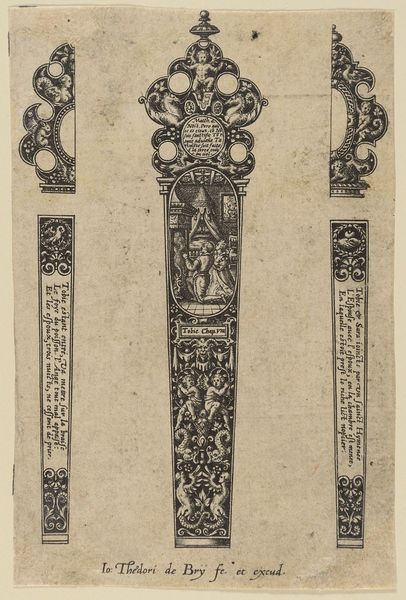
Titel: Messergriffe
Künstler: Theodor de Bry
Standort: Hamburg
Institution: Museum für Kunst und Gewerbe Hamburg
Schlagwörter: vogel, ausschnitt, skizze, hund, engel, schrift, papier, grafik, graphik, ornamente, verzierung, fotografie, photographie, druckgraphik, druckgrafik, stich, text, gebet, gestalten, kunstgewerbe, fabelwesen, putten, kupferstich, kunsthandwerk, ungeheuer, amoretten, monster, groteske, fabeltier, fabeltiere, tobias, goldschmiedearbeit, zwitterwesen, monstrum, sara, reproduktionen, industriedesign, tobit, druckerzeugnisse, schweifwerk, vögel, tierornamente, ornamentstich, vorlageblätter, eichhörnchen, schweifwerkgroteske